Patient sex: M
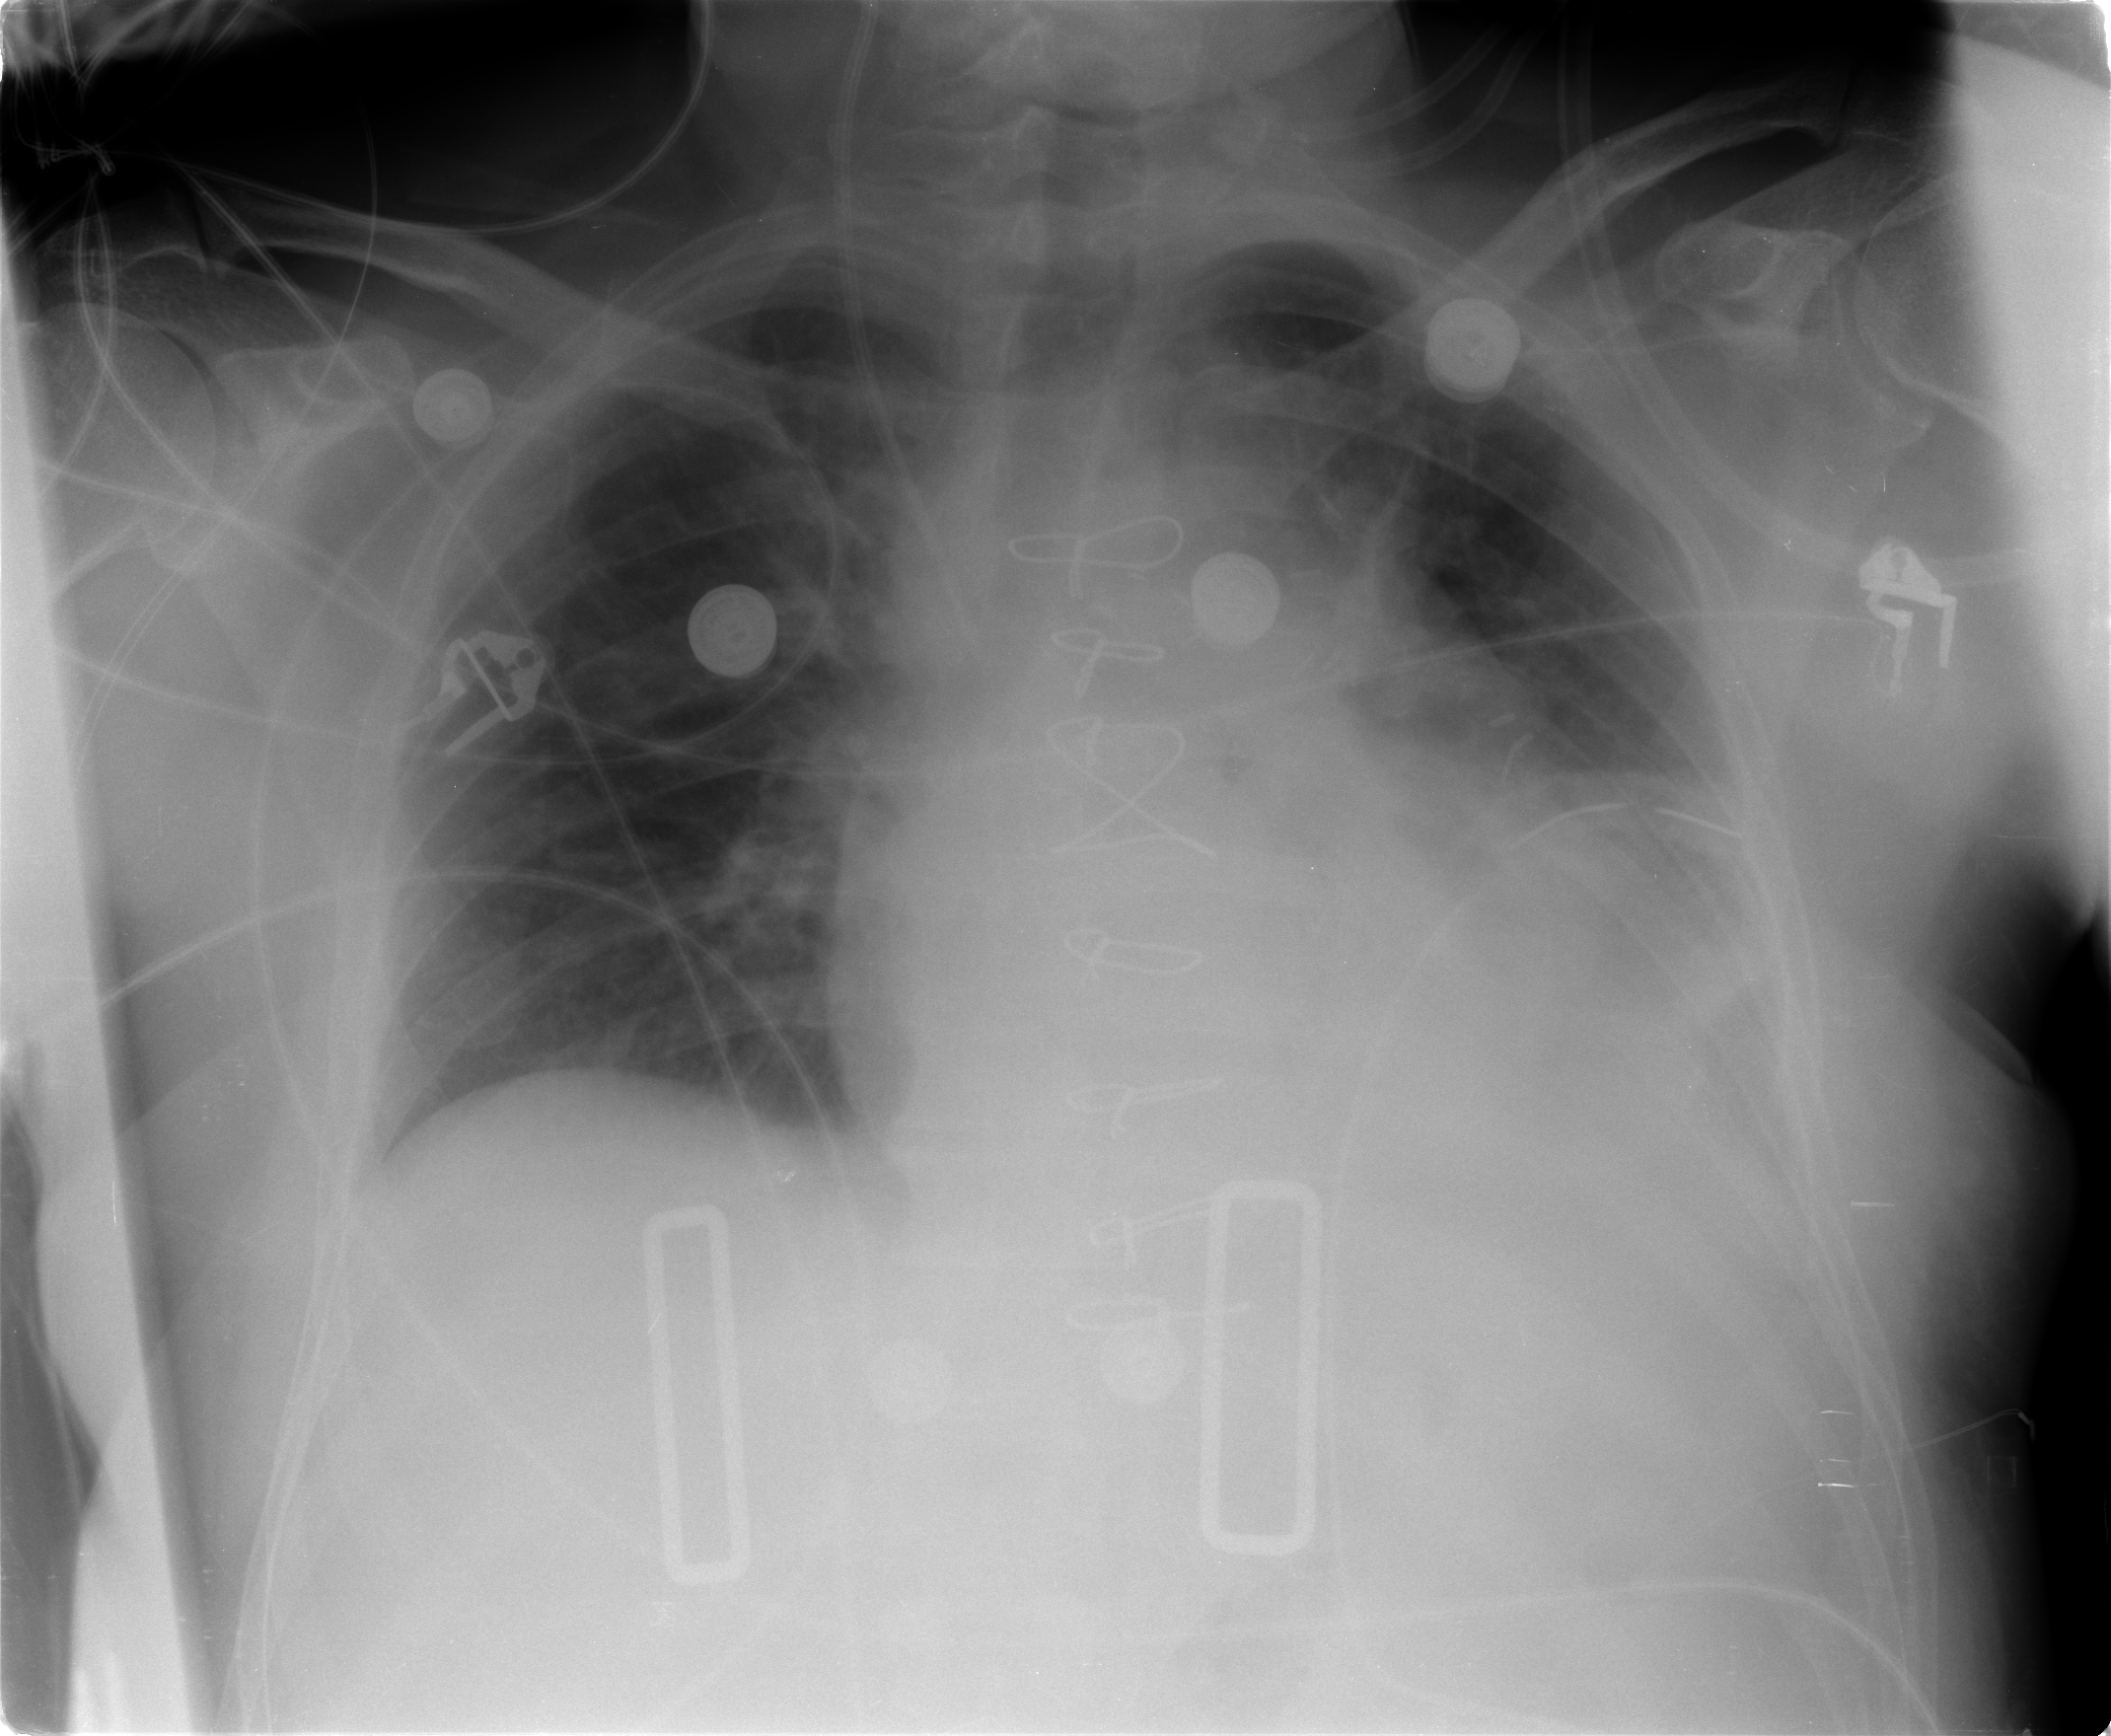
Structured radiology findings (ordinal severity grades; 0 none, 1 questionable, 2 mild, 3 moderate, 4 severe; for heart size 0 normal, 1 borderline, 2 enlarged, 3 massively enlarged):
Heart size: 2
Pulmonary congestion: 0
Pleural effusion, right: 0
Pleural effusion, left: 2
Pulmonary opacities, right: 0
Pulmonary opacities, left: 0
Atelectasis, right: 0
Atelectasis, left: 2